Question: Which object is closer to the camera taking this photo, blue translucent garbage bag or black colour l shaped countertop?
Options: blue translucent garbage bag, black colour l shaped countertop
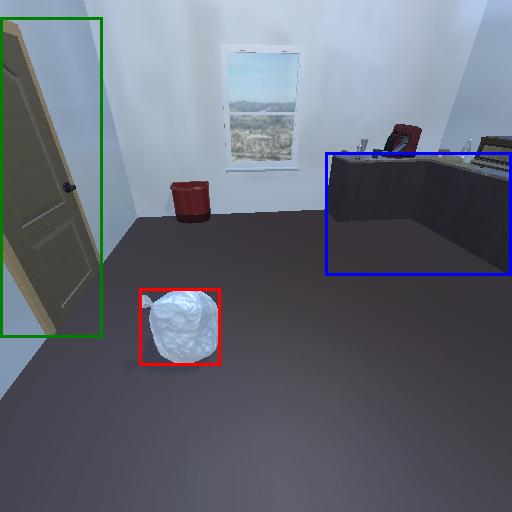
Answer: blue translucent garbage bag